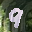
Label: 9